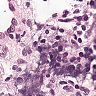
Metastatic tissue present: no